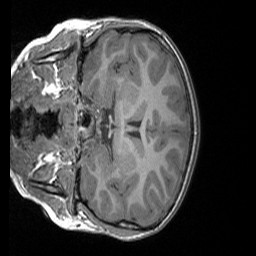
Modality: T1w
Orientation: coronal
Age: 8
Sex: female
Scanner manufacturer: siemens
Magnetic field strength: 3 T
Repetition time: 1.65 s
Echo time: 0.00203 s